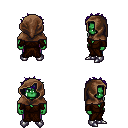
a pixel art fantasy rpg character, male body template, orc, green skin, brown robe, magenta pants, blue bedhead hairstyle, cloth hood, metal boots, four views (front, back, left, right), 2x2 character sprite sheet, small pixel art, hard edges, no anti-aliasing